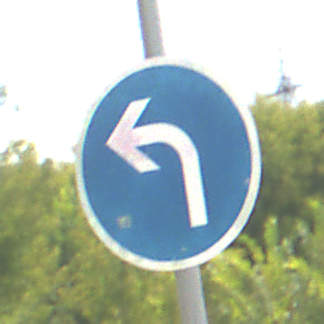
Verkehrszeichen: VorgeschriebeneFahrtrichtungLinks
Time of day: Midday
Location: Outdoor (Suburban)
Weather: PartlyCloudy
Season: Summer
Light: Natural